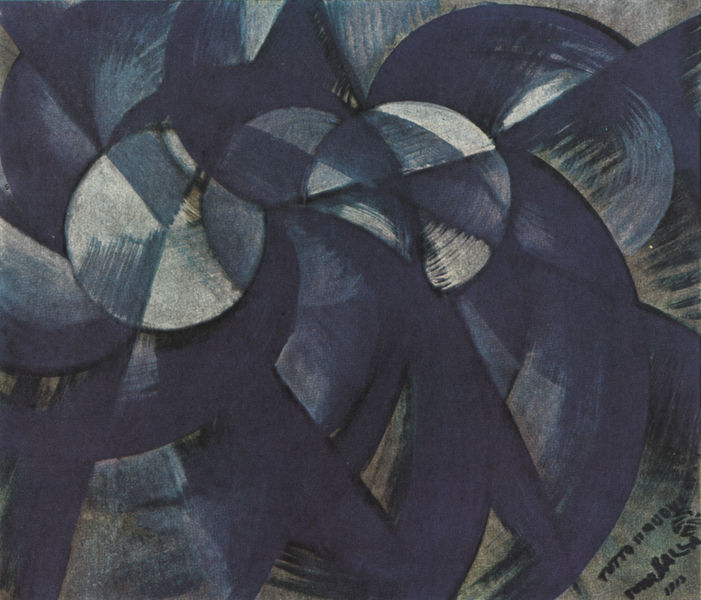
Titel: Tutto si muove
Künstler: Giacomo Balla
Standort: Milano
Institution: (Privatsammlung)
Schlagwörter: blau, weiß, bewegung, grau, schwarz, zeichen, signatur, kreis, räder, schrift, russland, abstrakt, modern, formen, linien, inschrift, futurismus, schraffuren, kreise, drehung, geschwingigkeit